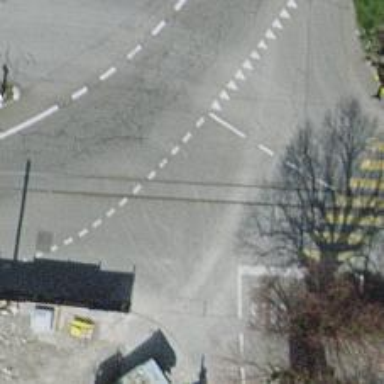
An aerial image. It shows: Tram level crossing on the railway.